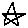
Label: star